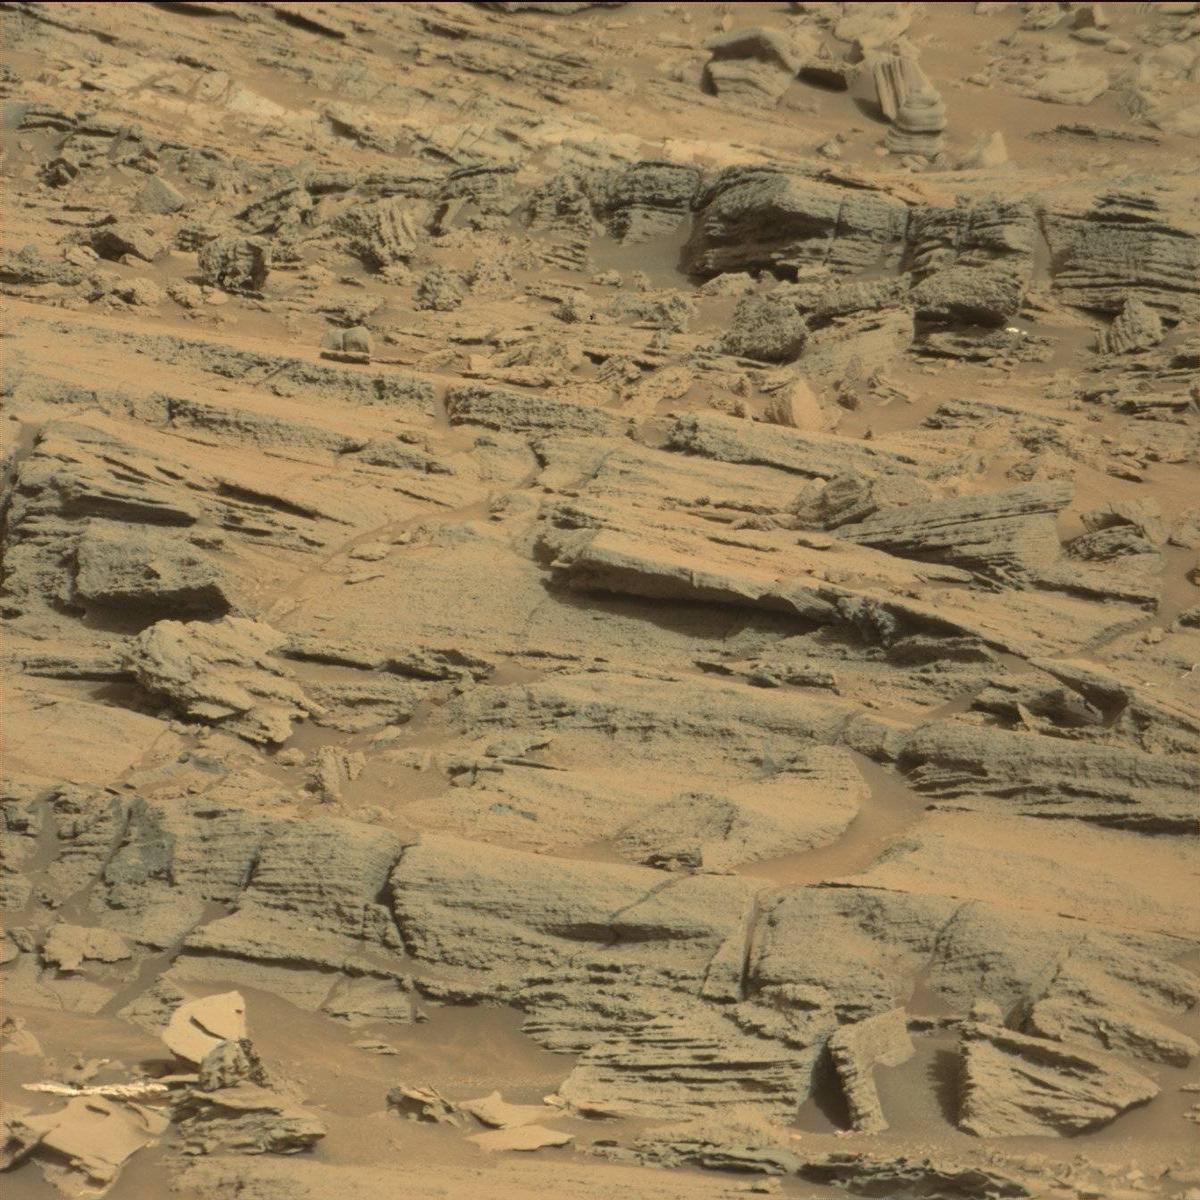
Terrain classes present: Bedrock, Sand / Soil